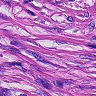
Metastatic tissue present: yes